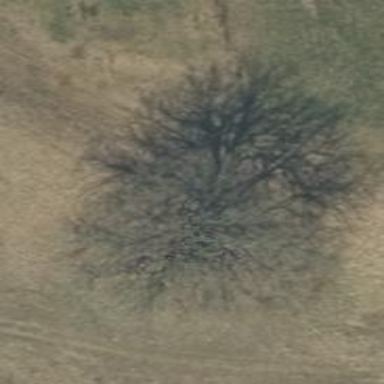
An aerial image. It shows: Deciduous tree with broadleaved leaves.